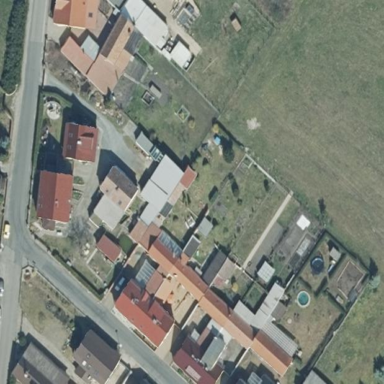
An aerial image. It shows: Residential area.